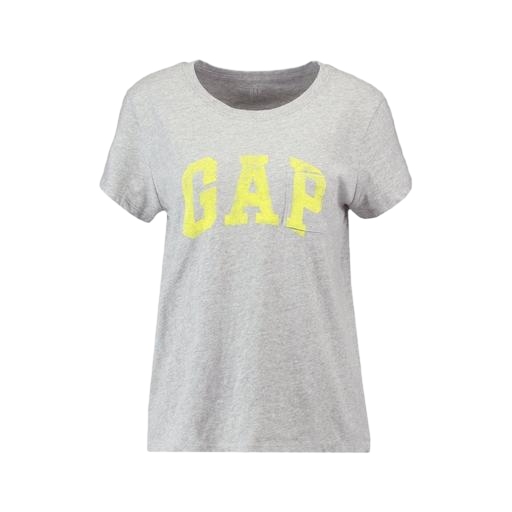
graphic tee, gray logo graphic tee, gray graphic tee, white background